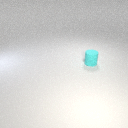
small cyan rubber cylinder